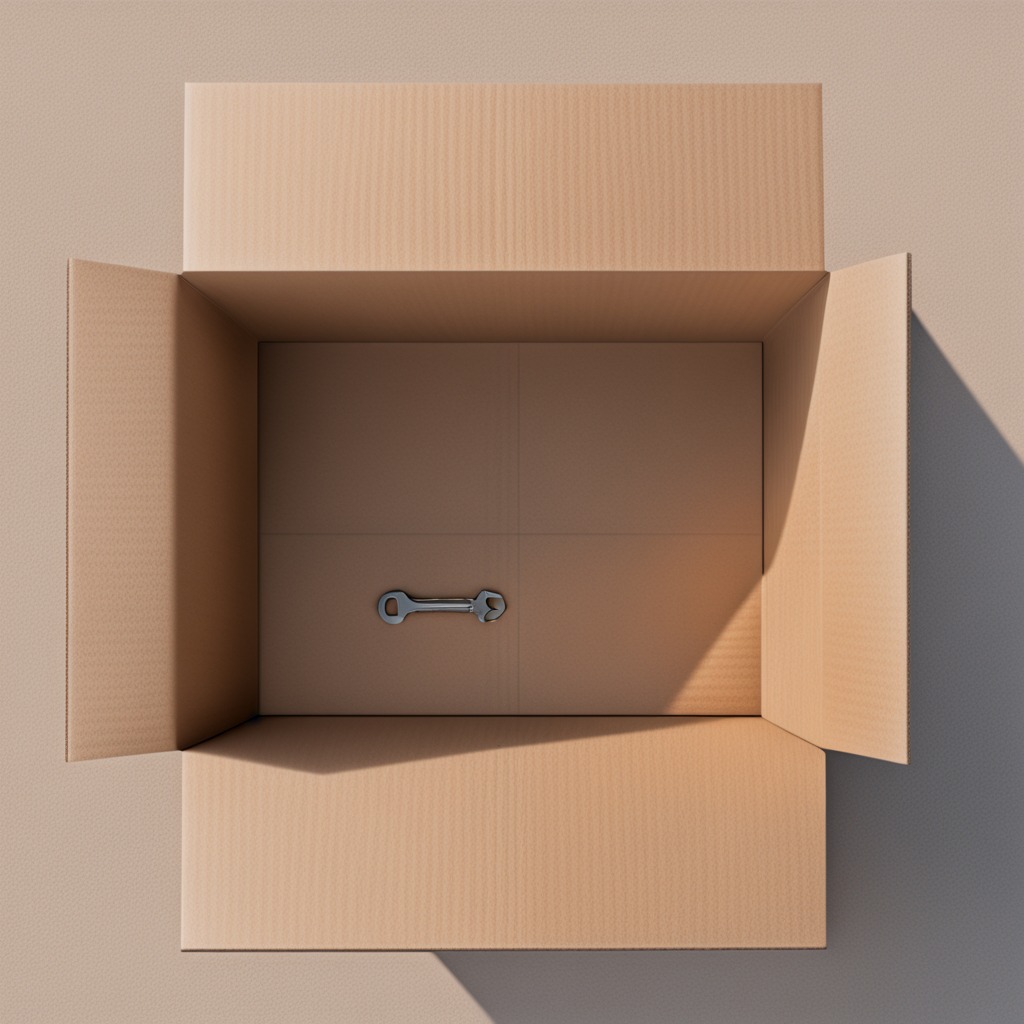
An wrench lies on the clean dry cardboard box surface in an outdoor workshop during daytime bright natural light soft shadows slightly creased but